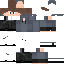
A male human skin with medium skin, wearing brown long hair dressed in a blue hoodie and black pants, featuring a closed mouth.